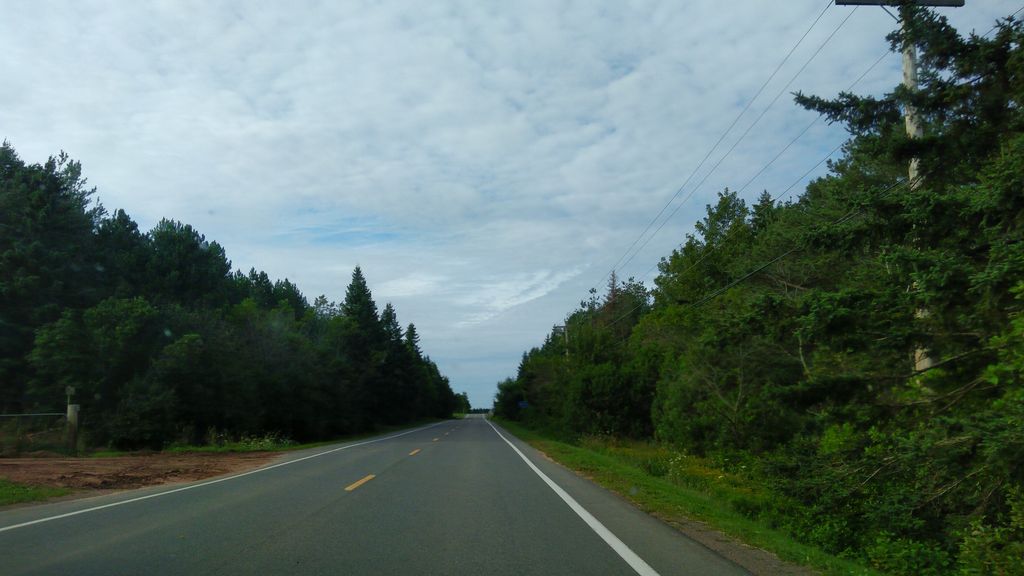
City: charlottetown